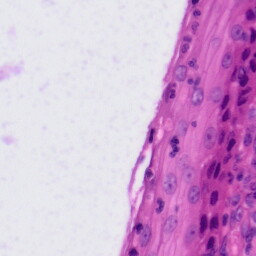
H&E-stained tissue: Tonsil